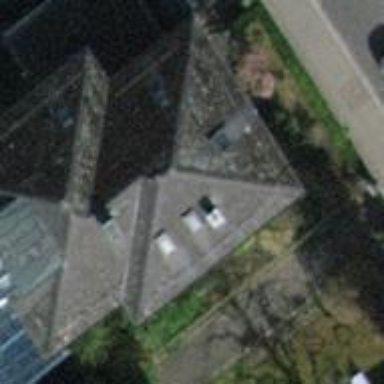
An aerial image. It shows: The building has hipped roof. The orientation of the roof is across.